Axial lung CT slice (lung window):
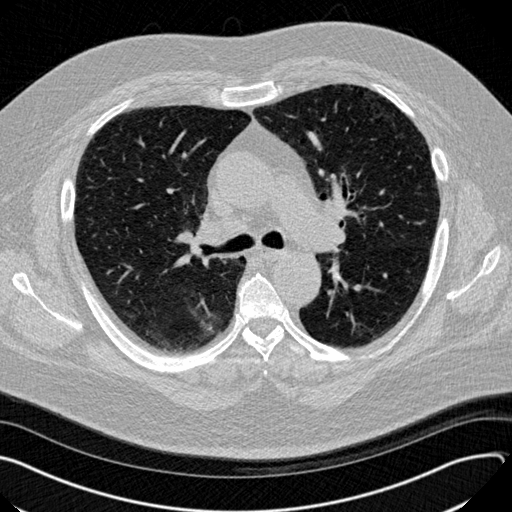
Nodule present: no